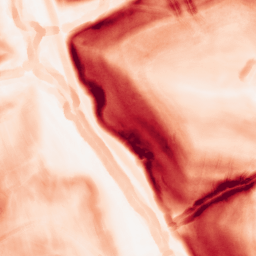
Category: morphological
Decomposition family: morphological_gradient
Decomposition parameters: size: 5
shape: disk
Upsampling method: sinc_hamming
Upsampling parameters: scale: 2
kernel_size: 8
Upsampling scale: 2